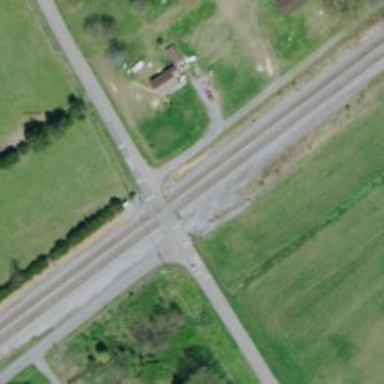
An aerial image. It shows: Level crossing along the railway.